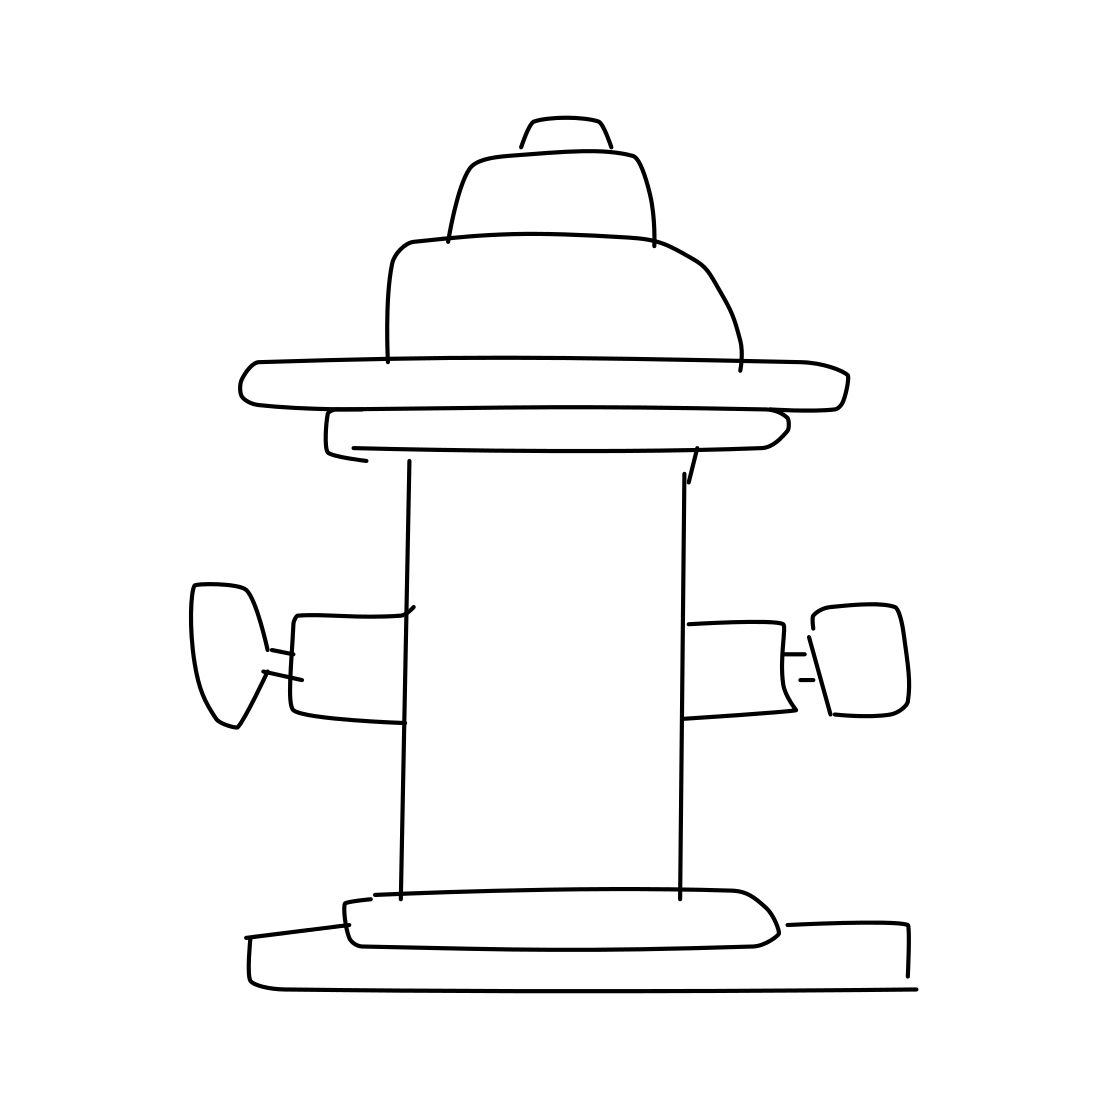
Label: fire hydrant